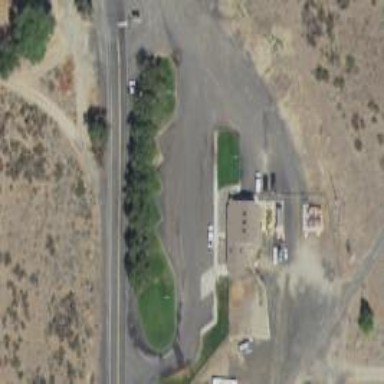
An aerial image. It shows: Rest area along the road.